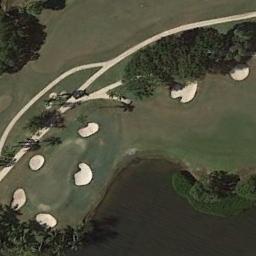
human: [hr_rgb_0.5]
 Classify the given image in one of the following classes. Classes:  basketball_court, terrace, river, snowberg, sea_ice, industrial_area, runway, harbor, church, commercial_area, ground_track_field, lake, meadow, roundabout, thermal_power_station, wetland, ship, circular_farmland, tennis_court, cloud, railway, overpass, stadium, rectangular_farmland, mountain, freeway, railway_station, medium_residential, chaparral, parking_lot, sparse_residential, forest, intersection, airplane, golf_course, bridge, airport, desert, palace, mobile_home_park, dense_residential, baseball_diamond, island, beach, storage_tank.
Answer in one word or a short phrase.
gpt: golf_course